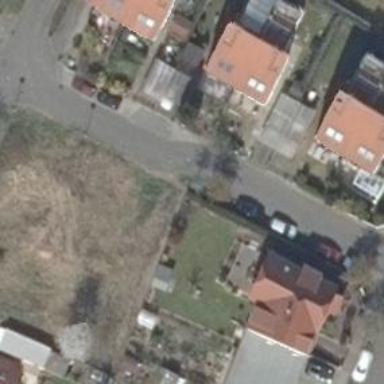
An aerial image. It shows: Living street.